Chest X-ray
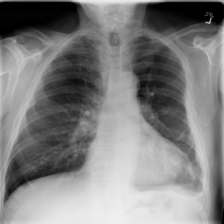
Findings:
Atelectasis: positive
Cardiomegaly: negative
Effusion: positive
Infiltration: negative
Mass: negative
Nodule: negative
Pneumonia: negative
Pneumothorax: negative
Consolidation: negative
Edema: negative
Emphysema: negative
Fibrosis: negative
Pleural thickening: negative
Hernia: negative